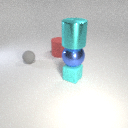
large blue metal sphere above small cyan rubber cube